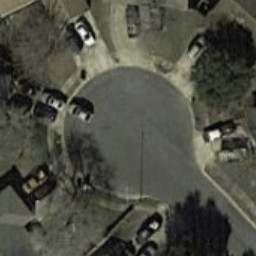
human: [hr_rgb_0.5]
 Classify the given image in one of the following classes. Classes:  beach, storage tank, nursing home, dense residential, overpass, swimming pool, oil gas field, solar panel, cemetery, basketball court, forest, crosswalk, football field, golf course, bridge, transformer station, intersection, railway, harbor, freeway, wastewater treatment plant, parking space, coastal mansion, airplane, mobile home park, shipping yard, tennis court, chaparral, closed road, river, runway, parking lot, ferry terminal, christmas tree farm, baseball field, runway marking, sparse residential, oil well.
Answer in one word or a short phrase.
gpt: closed road